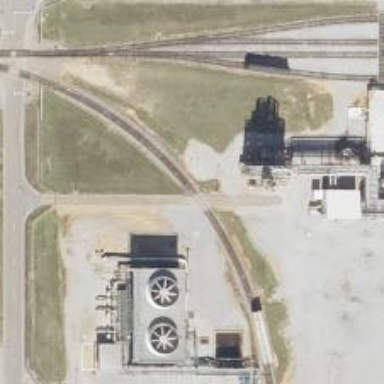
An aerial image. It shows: Rail spur service.